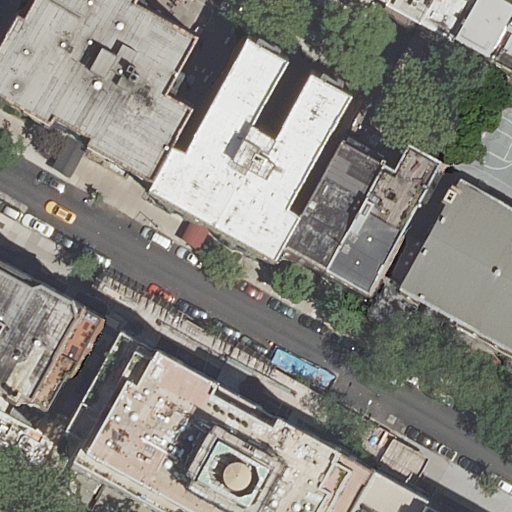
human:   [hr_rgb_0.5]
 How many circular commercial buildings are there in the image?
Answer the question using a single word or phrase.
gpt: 0

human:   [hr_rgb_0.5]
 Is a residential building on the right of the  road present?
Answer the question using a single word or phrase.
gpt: yes

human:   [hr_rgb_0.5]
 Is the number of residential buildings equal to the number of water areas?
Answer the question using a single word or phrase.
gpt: no

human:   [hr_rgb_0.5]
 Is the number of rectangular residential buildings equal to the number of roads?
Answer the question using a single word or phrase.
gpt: no

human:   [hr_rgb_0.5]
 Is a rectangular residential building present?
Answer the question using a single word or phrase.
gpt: yes

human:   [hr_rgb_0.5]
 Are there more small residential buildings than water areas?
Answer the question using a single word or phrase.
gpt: yes

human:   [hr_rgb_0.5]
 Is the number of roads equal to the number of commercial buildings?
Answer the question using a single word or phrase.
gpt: no

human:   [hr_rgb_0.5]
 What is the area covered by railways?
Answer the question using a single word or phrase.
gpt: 0m2

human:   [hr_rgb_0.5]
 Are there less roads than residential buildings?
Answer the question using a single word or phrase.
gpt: yes

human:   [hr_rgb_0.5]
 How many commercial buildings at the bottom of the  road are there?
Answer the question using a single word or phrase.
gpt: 0

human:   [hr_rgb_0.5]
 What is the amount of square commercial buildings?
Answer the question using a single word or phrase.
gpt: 0

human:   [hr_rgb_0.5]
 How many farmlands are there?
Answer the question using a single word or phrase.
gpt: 0

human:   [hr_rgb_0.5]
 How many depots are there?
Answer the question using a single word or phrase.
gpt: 0

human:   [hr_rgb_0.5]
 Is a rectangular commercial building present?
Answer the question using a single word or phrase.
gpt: no

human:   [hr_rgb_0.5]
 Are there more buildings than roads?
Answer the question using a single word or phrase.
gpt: yes

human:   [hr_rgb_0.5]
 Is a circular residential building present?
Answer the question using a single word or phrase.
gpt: no

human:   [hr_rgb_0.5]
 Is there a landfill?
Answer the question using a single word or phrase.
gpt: no

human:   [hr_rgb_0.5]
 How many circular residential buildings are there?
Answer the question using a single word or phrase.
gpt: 0

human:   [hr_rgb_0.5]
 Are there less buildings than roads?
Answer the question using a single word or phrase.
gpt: no

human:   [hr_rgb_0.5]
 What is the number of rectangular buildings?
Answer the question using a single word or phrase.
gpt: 10

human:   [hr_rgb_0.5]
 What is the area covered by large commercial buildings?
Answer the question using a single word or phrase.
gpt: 0m2

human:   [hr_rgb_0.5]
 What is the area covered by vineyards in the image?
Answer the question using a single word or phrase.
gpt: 0m2

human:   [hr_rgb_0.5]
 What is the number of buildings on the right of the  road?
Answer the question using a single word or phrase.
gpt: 9

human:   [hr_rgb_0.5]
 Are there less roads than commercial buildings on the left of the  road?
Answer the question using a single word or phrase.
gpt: no

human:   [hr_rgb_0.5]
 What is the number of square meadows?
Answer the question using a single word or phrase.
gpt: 0

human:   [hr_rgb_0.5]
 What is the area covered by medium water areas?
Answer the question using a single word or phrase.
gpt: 0m2

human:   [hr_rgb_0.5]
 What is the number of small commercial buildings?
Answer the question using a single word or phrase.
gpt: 0

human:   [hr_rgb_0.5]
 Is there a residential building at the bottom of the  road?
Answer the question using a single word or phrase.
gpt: yes

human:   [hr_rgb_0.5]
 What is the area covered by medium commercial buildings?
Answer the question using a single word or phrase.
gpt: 0m2

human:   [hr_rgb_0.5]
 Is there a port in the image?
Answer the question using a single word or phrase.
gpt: no

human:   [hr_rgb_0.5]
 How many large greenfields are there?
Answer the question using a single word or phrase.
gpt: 0

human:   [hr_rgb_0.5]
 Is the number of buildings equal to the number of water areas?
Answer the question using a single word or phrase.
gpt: no

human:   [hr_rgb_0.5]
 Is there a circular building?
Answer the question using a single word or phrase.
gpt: no

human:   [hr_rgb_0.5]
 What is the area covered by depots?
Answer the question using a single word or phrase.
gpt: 0m2

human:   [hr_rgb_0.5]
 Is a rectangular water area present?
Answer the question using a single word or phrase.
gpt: no

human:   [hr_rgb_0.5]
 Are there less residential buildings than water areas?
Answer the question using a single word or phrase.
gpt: no